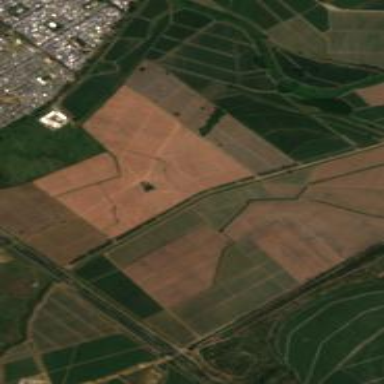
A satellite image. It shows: Farmland producing sugarcane.